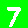
Digit: 7